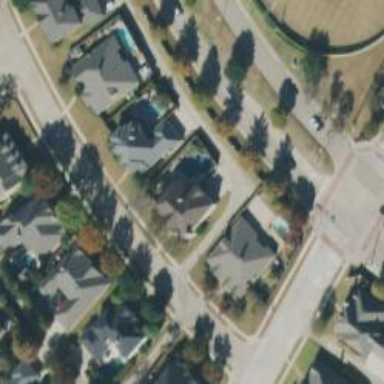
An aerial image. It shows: Alley classified as service road.